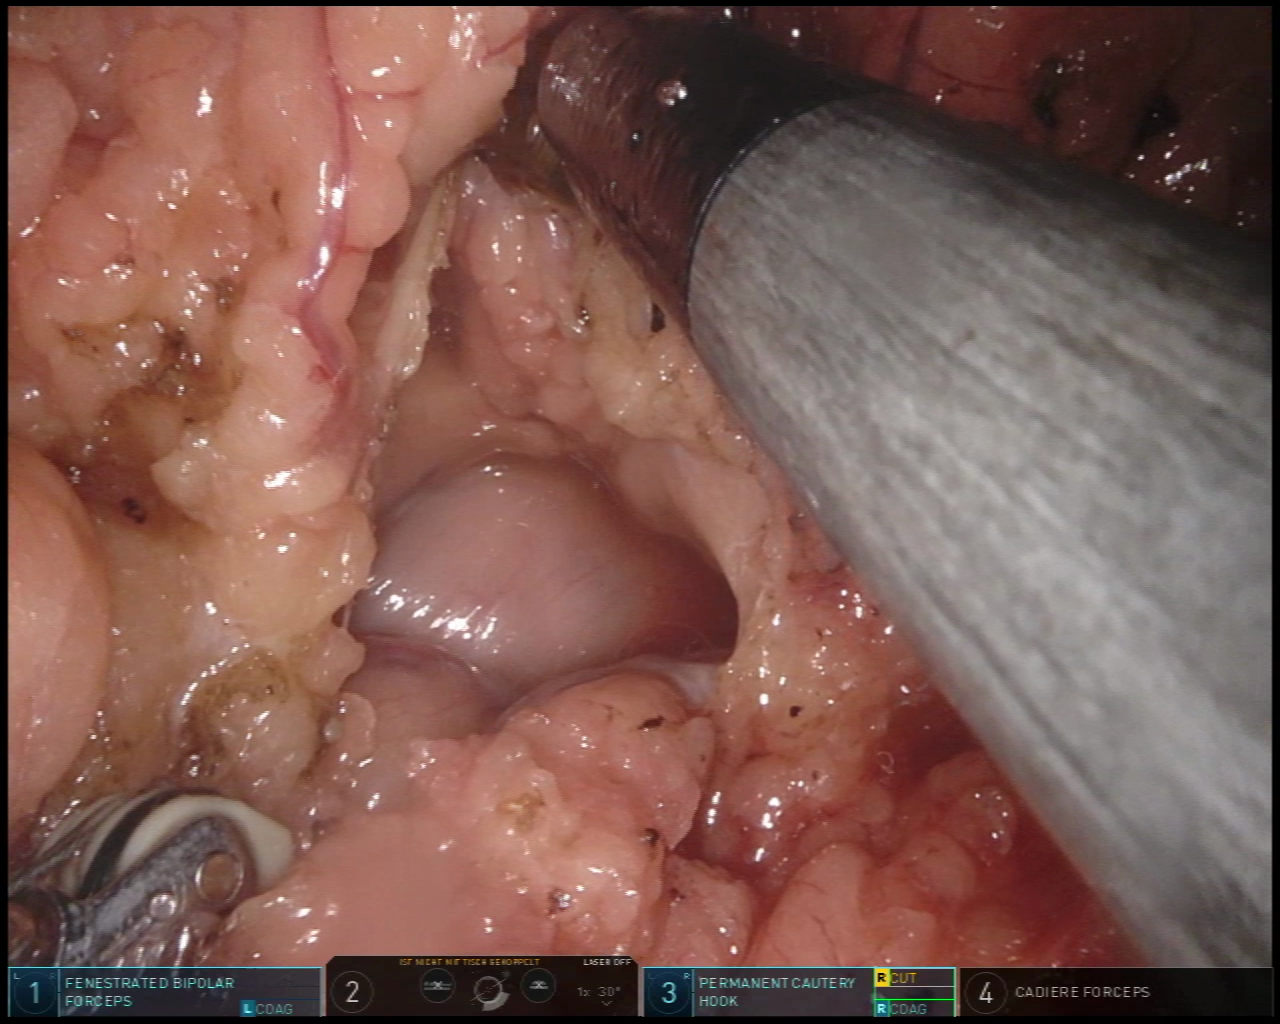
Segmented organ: stomach
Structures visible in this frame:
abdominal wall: no
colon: no
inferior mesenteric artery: no
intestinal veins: no
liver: no
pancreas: no
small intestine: no
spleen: no
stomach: yes
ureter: no
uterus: no
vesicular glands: no